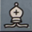
Piece: wB